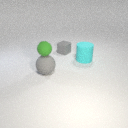
large gray rubber sphere below small green rubber sphere